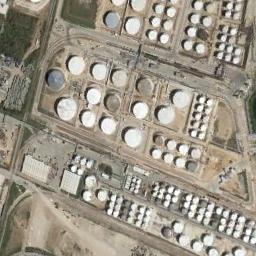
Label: storage_tank